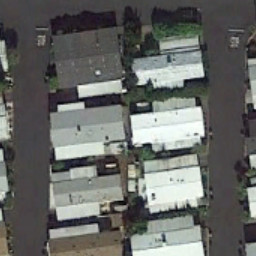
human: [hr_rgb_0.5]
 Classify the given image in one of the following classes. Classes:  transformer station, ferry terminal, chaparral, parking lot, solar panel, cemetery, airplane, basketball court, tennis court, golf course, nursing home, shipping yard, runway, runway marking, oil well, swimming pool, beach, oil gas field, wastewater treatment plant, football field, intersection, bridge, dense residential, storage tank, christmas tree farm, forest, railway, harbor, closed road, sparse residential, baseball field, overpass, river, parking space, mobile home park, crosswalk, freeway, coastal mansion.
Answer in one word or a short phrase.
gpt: mobile home park